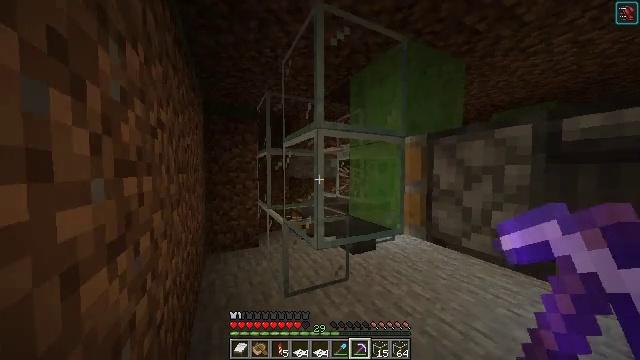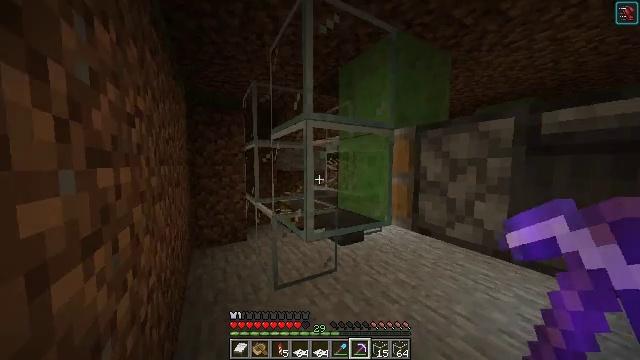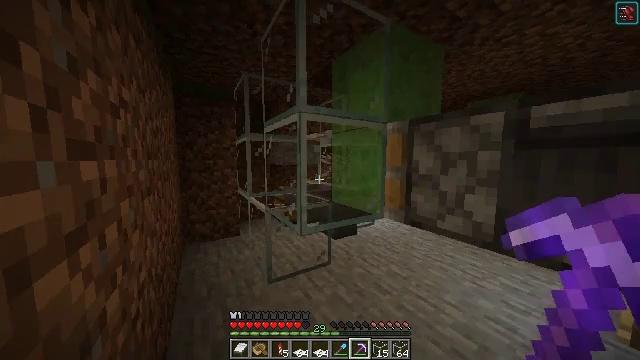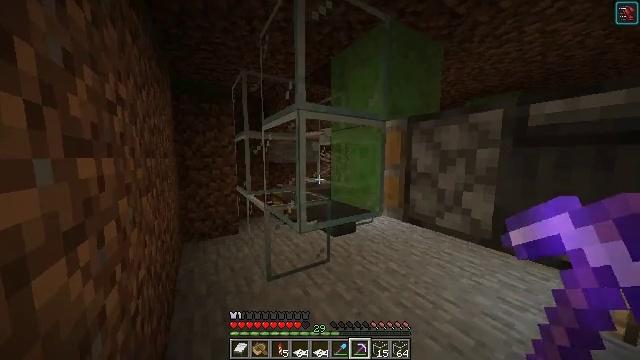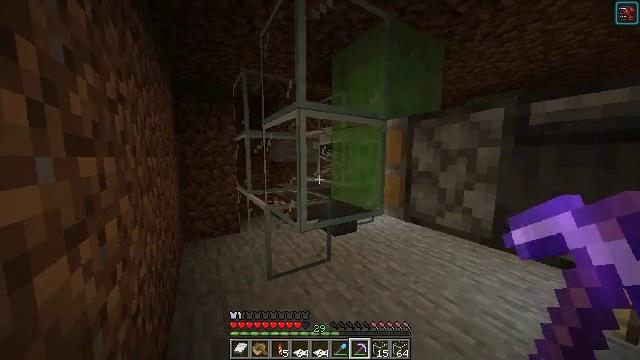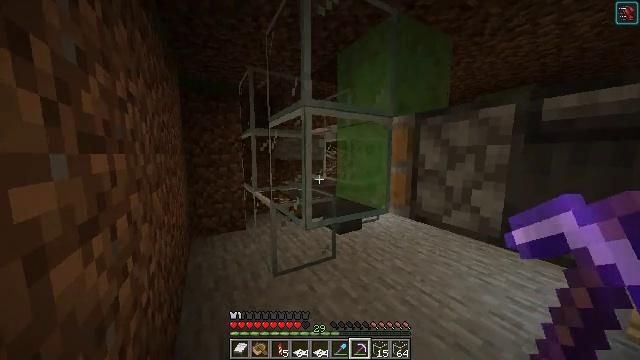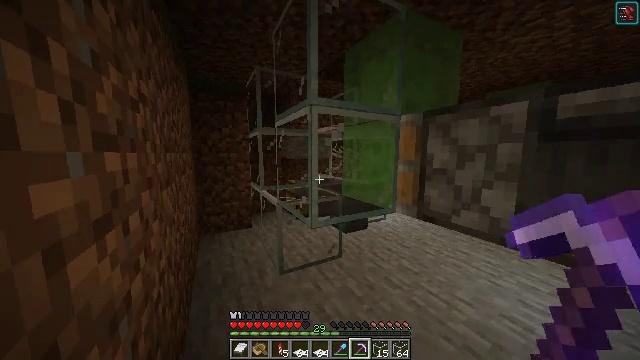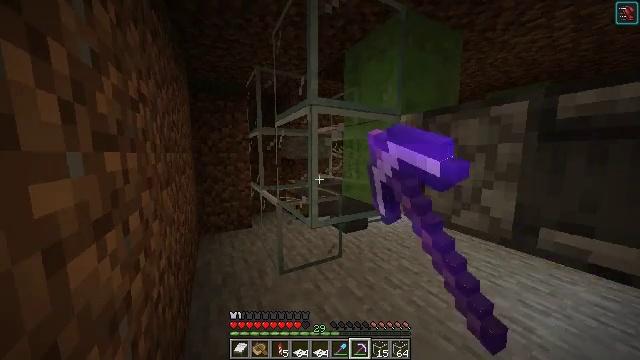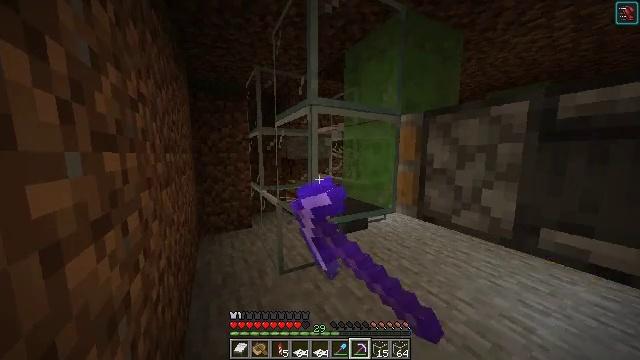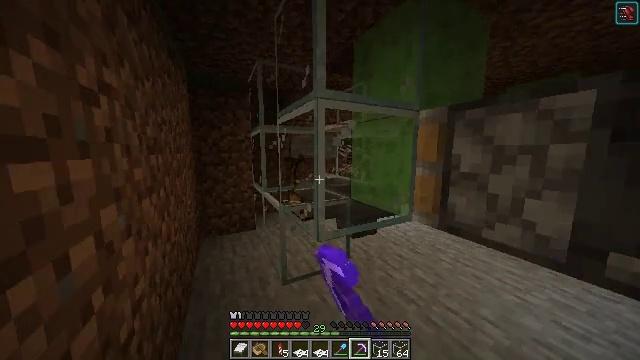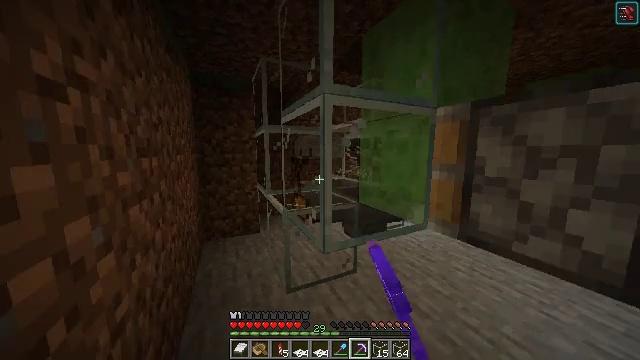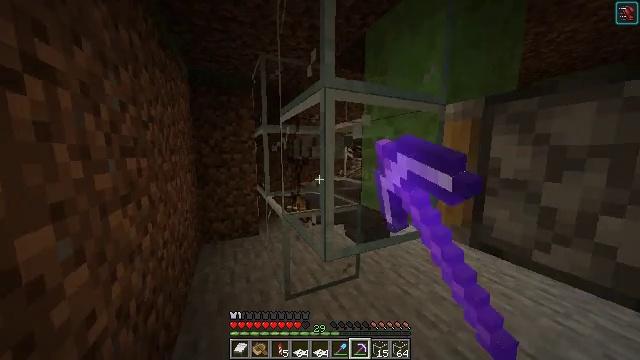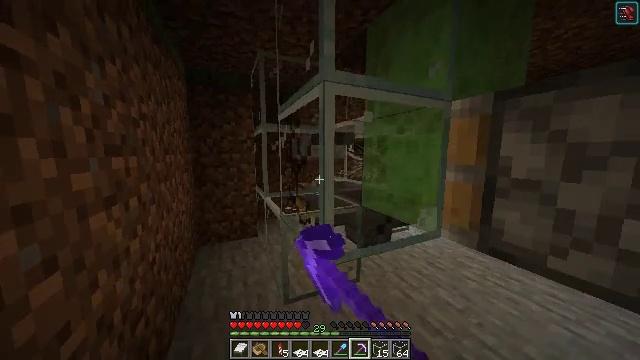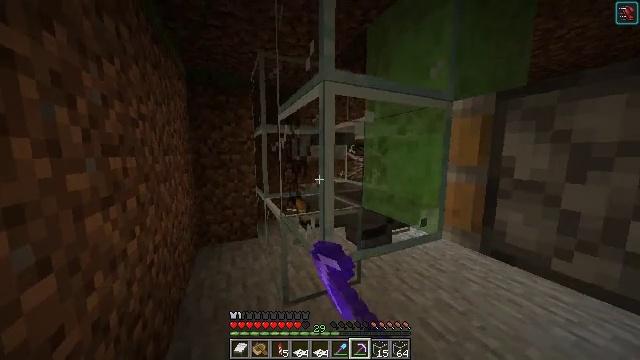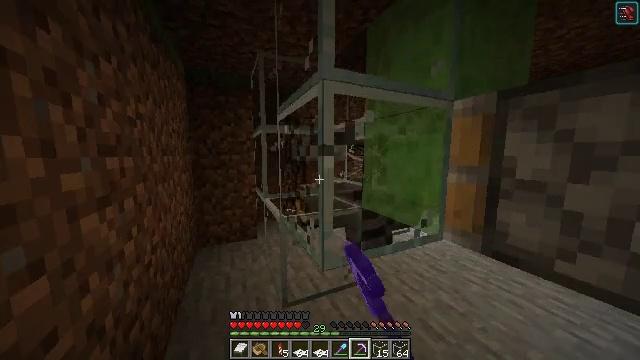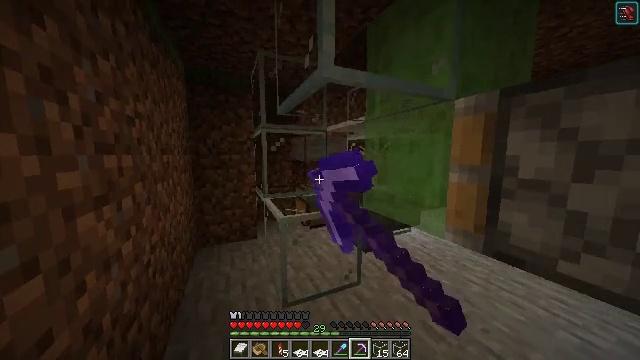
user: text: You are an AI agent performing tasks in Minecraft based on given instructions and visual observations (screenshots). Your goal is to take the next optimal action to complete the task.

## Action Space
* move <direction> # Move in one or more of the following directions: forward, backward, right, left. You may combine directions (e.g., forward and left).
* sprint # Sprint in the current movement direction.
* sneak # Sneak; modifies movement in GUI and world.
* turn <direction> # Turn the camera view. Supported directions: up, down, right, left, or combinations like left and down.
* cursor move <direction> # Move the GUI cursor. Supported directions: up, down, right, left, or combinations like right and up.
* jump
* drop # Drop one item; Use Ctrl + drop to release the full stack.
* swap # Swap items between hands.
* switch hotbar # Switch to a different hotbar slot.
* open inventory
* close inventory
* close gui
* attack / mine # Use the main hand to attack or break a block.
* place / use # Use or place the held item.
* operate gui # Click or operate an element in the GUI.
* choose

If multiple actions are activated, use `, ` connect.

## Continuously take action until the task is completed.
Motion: motion action
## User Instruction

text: Mine the glass to clear the view.
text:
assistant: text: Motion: turn right and down
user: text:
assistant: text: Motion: turn right and down
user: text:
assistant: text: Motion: no_op
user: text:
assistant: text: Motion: no_op
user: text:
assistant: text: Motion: turn left
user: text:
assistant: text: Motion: turn left, attack / mine
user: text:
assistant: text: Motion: attack / mine
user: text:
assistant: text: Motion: move forward, attack / mine
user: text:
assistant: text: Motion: move forward, turn left, attack / mine
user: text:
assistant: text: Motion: turn left, attack / mine
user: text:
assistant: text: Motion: attack / mine
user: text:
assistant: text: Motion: attack / mine
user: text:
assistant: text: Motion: attack / mine
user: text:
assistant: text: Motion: attack / mine
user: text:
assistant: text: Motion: attack / mine
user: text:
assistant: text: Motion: attack / mine
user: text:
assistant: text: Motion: attack / mine
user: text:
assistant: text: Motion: attack / mine
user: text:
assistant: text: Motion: turn up, attack / mine
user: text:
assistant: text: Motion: turn left and up, attack / mine
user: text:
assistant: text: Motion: turn up, attack / mine
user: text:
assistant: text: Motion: attack / mine
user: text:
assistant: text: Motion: attack / mine
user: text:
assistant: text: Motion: attack / mine
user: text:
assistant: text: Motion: attack / mine
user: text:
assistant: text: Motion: attack / mine
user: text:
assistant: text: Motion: attack / mine
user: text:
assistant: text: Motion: attack / mine
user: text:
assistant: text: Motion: attack / mine
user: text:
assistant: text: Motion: attack / mine